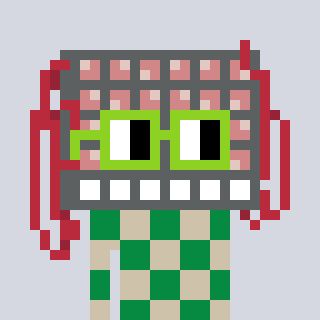
a pixel art character with square light green glasses, a turing-shaped head and a bege-colored body on a cool background